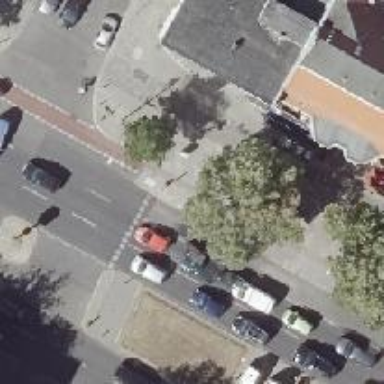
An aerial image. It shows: Unmarked crossing on the road.